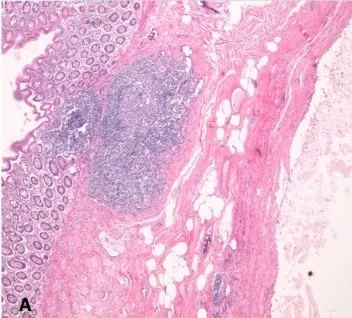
A: Hematoxylin and eosin staining (40x) revealed the lumen of appendix lined by unremarkable colonic mucosa with underlying lymphatic aggregates. There is a cystic dilatation space filled with acellular mucin. This cystic space starts replacing appendiceal mucosa epithelial lining, lamina propria, and settle in the muscularis propria without invasion.
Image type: pathology (h&e)